Field crop: maize
Growth stage: 2
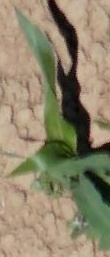
Species: maize